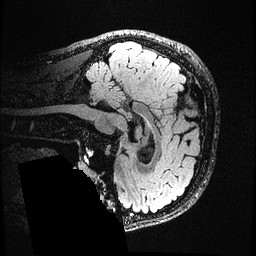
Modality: FLAIR
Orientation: sagittal
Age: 20
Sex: male
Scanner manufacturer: ge
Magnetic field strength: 3 T
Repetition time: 4.802 s
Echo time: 0.1158 s